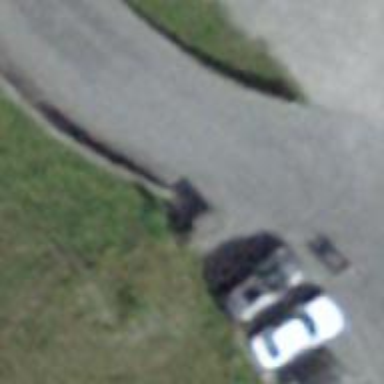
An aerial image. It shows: Bench.